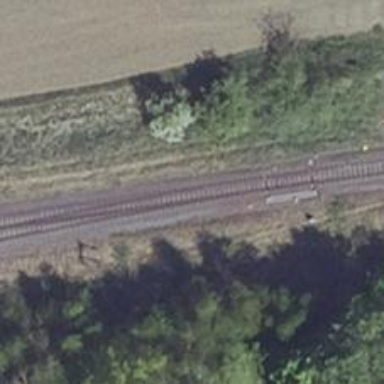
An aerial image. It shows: Railway switch.